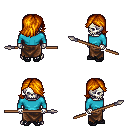
a pixel art fantasy rpg character, male body template, skeleton, teal long-sleeve shirt, robe skirt, dark blonde swoop hairstyle, ghillies, spear, four views (front, back, left, right), 2x2 character sprite sheet, small pixel art, hard edges, no anti-aliasing